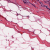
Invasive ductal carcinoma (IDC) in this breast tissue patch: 1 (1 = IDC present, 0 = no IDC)